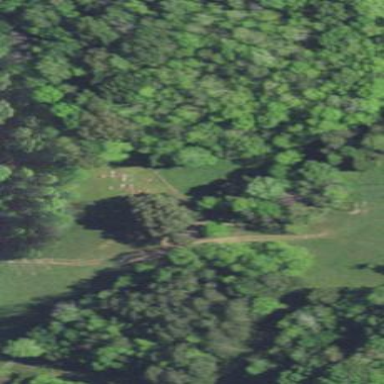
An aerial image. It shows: Cemetery.